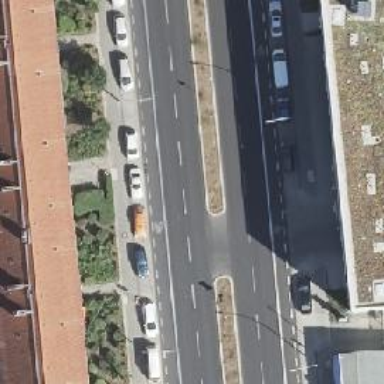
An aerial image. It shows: Secondary road with asphalt surface.